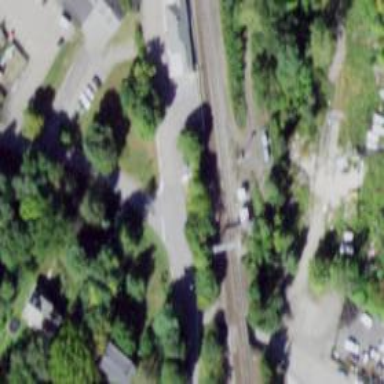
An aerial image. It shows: Outdoor signal box along the railway.